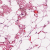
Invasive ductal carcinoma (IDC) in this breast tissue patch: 0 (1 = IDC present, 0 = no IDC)